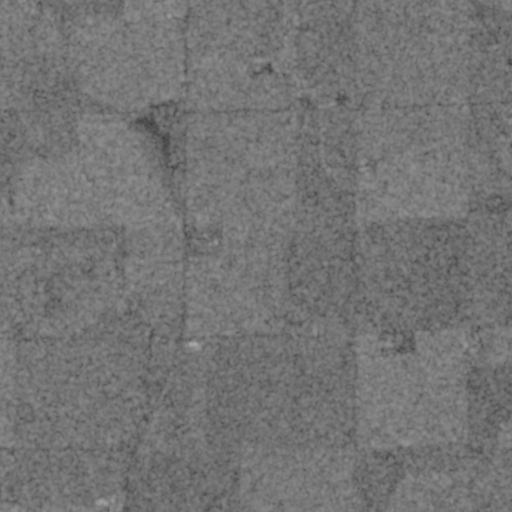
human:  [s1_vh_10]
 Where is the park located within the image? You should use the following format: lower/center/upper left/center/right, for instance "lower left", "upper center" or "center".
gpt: The park is located in the upper left of the image.
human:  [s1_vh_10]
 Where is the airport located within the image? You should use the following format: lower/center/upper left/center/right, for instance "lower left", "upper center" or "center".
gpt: There is no airport in the image.

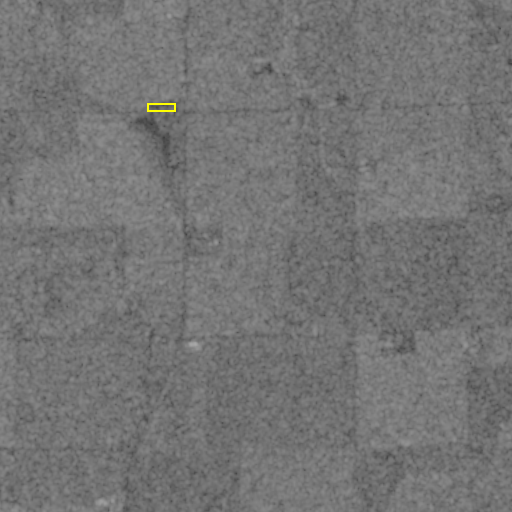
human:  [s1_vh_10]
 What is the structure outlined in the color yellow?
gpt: The structure outlined in yellow is a park.
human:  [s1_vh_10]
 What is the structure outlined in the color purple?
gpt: There is no purple outline.